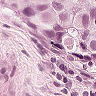
Metastatic tissue present: yes